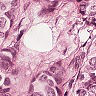
Metastatic tissue present: yes